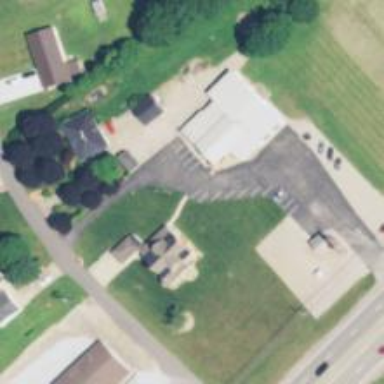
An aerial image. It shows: Animal shelter.